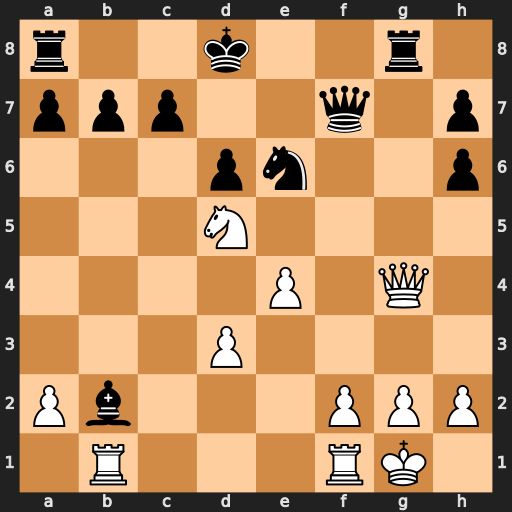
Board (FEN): r2k2r1/ppp2q1p/3pn2p/3N4/4P1Q1/3P4/Pb3PPP/1R3RK1
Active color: w
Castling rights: -
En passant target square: -
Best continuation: Qh4+ Kd7 Rxb2 Rxg2+ Kxg2 Rg8+ Qg3 Rxg3+ fxg3